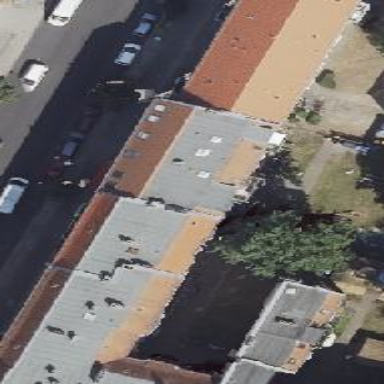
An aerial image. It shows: Saltbox-roofed apartment building.